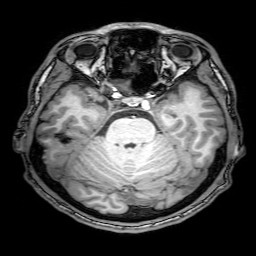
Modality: T1w
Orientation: coronal
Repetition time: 0.00828 s
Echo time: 0.00388 s